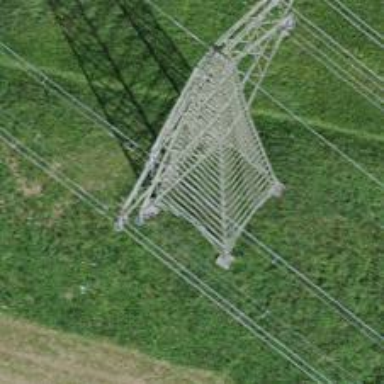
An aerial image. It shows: Power line is depicted.